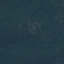
Label: Forest